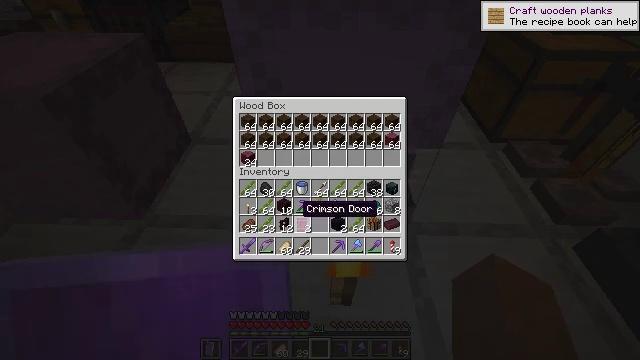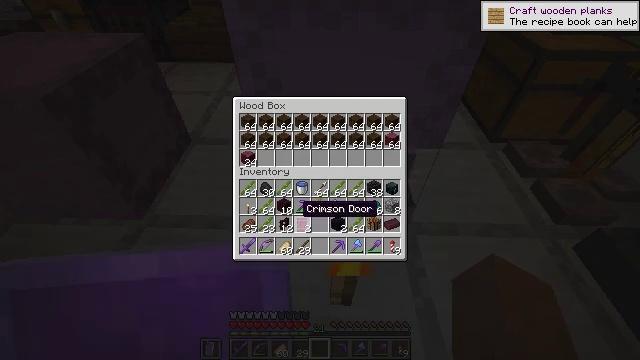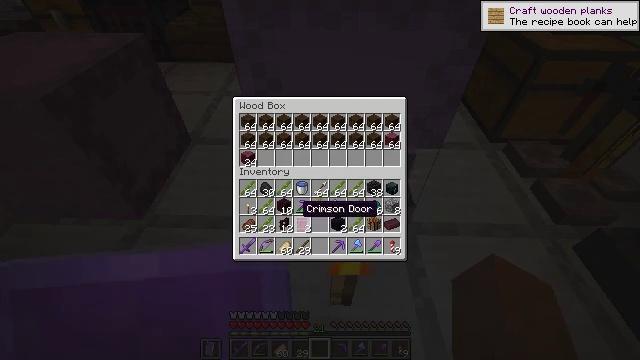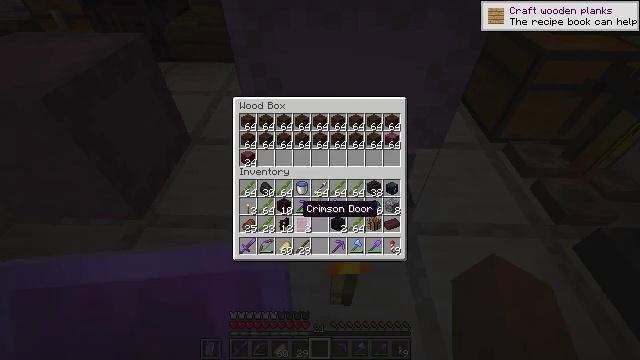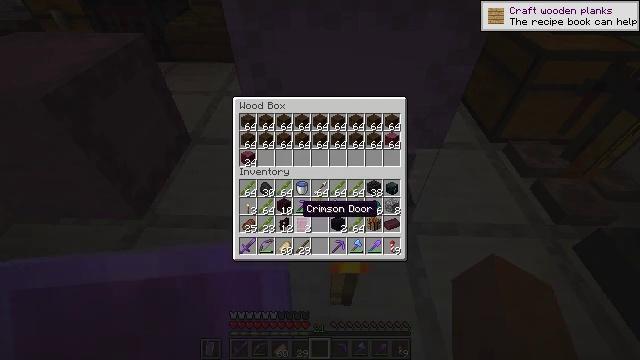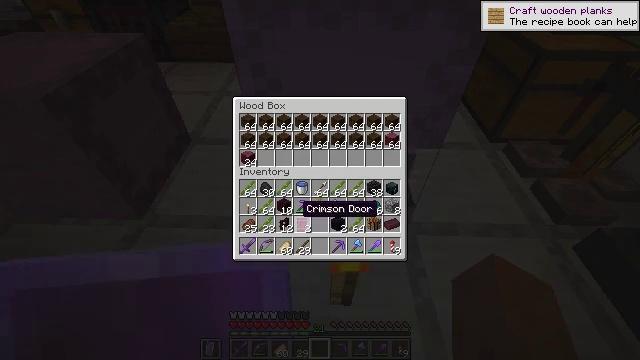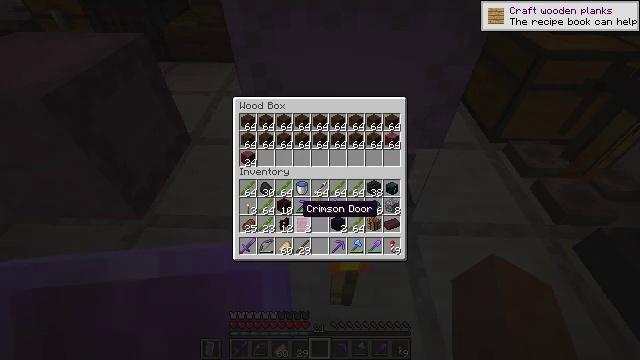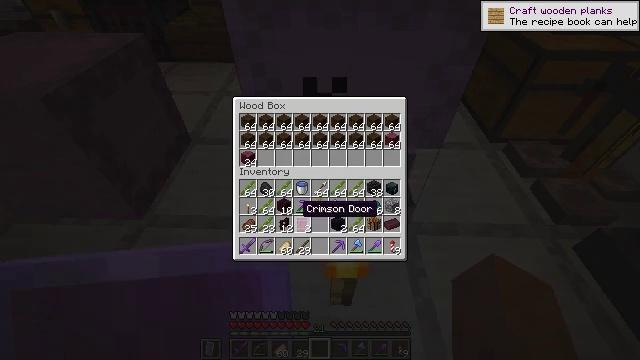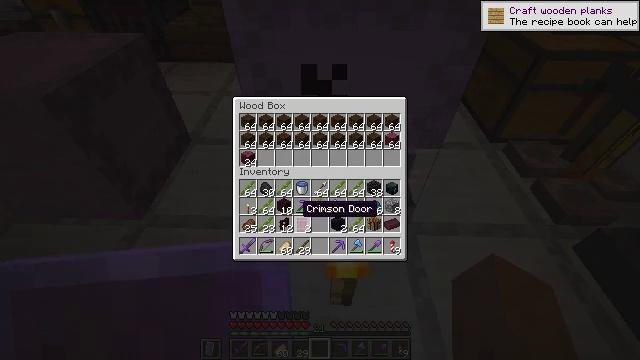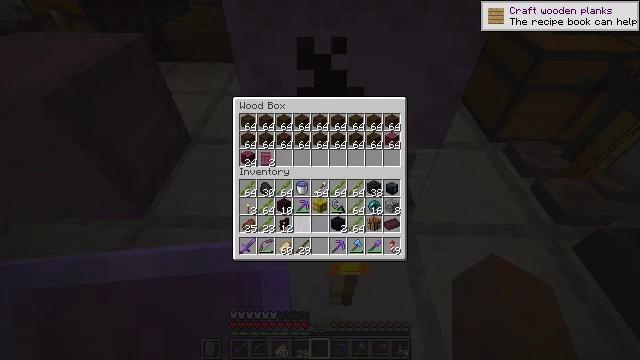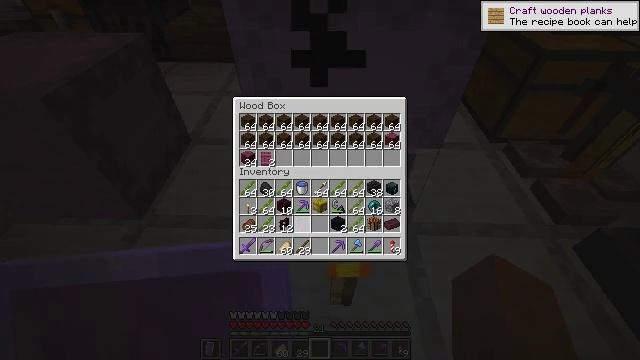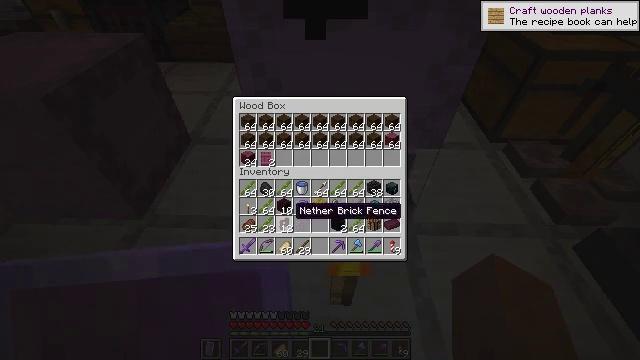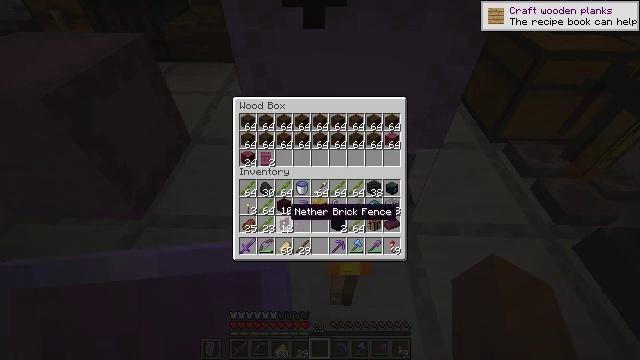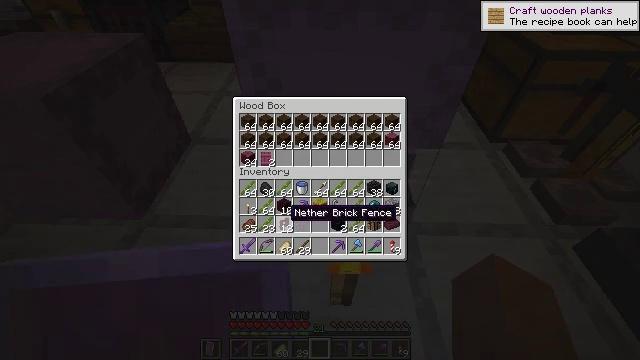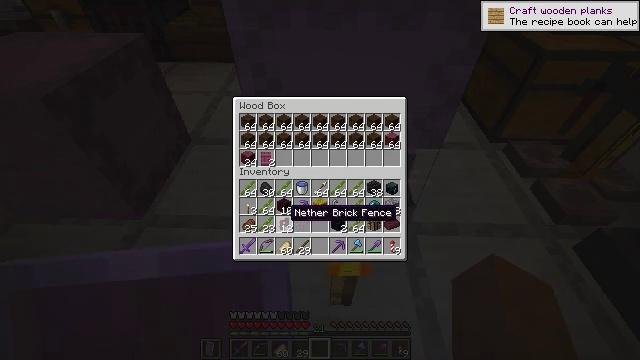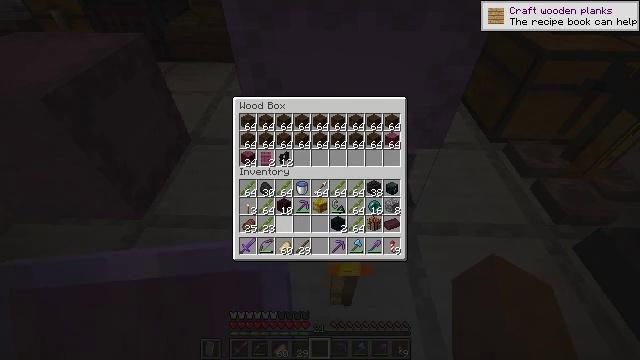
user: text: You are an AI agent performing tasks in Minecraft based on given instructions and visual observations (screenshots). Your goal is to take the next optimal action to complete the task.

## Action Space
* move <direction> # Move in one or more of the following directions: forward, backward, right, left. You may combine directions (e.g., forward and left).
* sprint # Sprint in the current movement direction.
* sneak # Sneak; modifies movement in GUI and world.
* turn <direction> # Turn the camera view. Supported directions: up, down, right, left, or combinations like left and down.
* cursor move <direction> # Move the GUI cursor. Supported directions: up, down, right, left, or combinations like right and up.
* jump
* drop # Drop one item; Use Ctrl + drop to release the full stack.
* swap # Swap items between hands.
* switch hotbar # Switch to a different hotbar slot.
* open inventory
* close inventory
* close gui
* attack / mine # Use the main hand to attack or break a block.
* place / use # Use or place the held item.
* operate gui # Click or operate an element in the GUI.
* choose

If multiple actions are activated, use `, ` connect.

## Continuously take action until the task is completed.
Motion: motion action
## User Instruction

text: Use the furnace to smelt netherrack into nether brick.
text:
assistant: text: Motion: no_op
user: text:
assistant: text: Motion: no_op
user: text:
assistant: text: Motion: no_op
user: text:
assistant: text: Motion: no_op
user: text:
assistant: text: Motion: sneak
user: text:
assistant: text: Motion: sneak
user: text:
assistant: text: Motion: sneak
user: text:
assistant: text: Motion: sneak
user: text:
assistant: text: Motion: sneak, attack / mine
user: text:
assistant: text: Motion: sneak, attack / mine
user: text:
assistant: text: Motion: sneak, attack / mine
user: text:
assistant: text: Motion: sneak
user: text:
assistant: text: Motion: sneak
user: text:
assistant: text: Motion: sneak
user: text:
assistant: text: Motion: sneak, attack / mine
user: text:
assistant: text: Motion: sneak, attack / mine
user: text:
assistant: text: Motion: sneak, attack / mine
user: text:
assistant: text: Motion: sneak, attack / mine
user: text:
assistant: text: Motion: sneak
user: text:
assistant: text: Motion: sneak
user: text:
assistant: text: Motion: sneak
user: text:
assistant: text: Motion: sneak
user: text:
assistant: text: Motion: sneak
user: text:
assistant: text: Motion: sneak
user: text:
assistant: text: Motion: sneak
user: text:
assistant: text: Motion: sneak
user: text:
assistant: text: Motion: no_op
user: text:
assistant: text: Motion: no_op
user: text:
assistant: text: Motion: no_op
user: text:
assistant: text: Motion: no_op